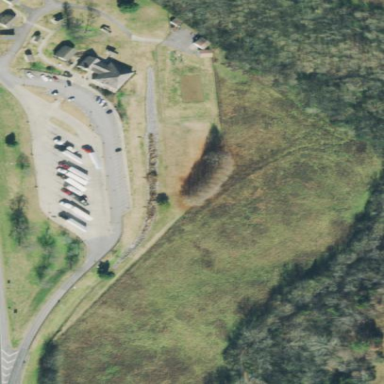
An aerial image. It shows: Rest area along the road.